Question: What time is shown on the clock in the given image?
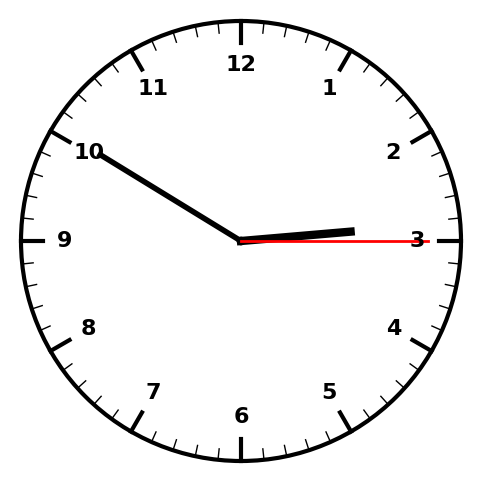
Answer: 02:50:15